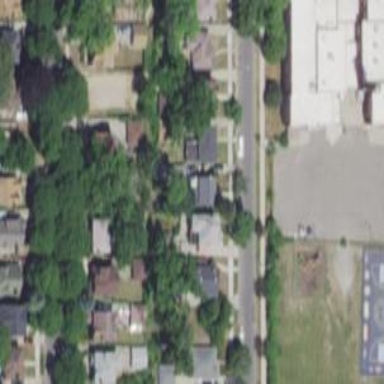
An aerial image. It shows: Neighborhood.